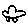
Label: car